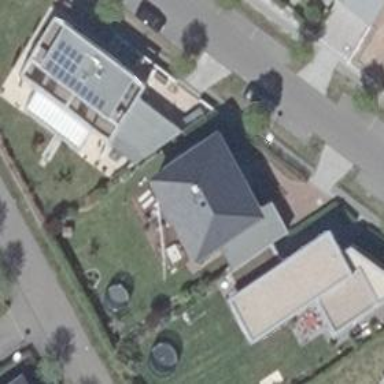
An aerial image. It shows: Detached building with pyramidal roof shape.